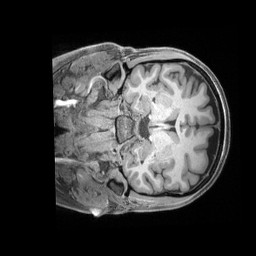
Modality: T1w
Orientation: coronal
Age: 30
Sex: female
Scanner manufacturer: siemens
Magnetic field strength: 3 T
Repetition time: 2.4 s
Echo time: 0.00228 s